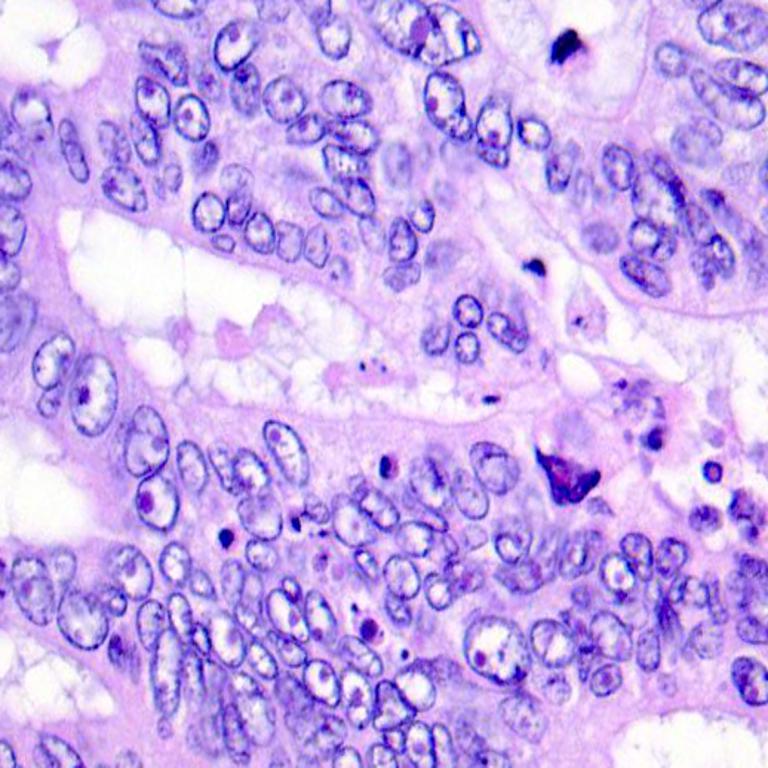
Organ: colon
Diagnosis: adenocarcinomas